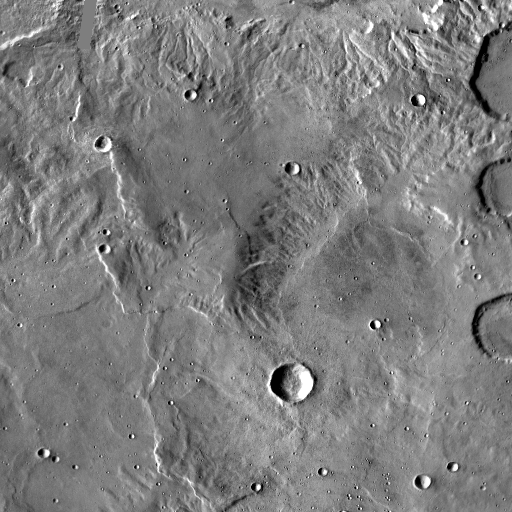
Crater classes present: Background, Other, Buried, Secondary